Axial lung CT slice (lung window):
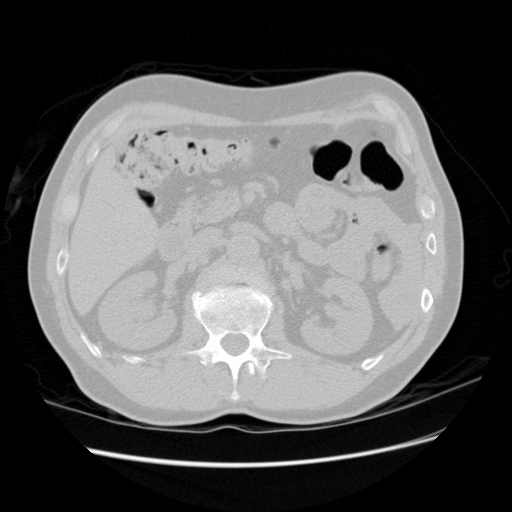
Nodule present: no